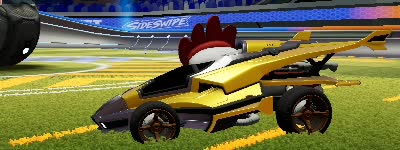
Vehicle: aftershock